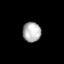
Tissue: prostate
Cell type: T cells
Senescence score: 0.3603
Nuclear area (px): 355
Mean DAPI intensity: 177.769